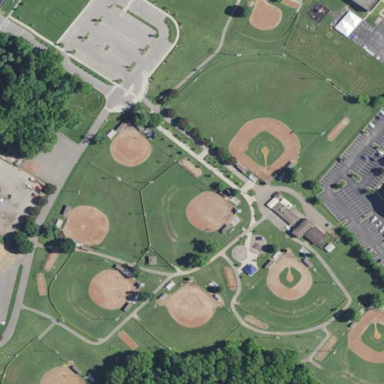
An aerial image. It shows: Baseball pitch for leisure land activities.